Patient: sex F, age 75
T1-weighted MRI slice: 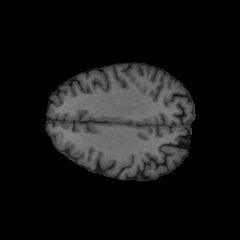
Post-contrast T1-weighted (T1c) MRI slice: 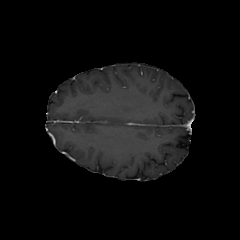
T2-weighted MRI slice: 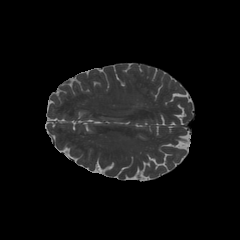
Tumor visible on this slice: no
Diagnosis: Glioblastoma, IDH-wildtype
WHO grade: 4